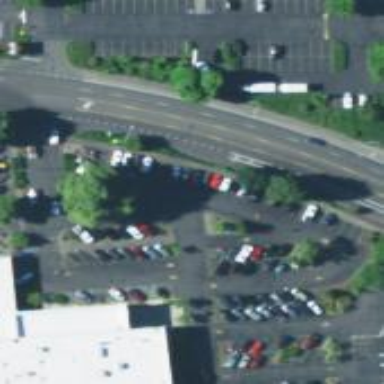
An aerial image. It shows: Parking space.